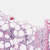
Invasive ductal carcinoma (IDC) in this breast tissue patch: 1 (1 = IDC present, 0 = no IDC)